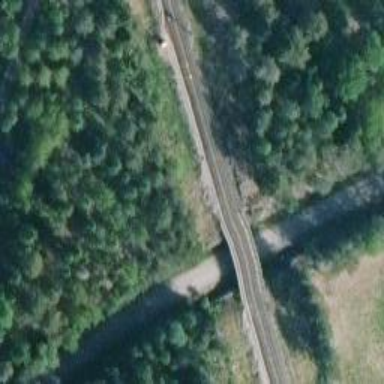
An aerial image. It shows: Bridge carrying railway with continuous electrified contact lines.